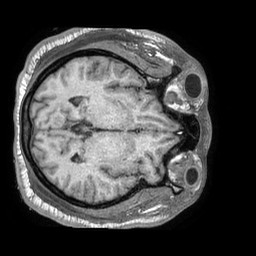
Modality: T1w
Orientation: axial
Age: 46
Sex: female
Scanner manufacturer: philips
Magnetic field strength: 1.5 T
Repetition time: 0.007794 s
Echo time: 0.003573 s